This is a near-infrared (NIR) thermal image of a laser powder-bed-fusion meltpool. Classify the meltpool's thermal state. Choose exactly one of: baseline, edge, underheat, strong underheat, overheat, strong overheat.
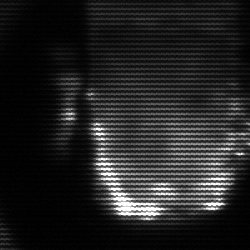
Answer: baseline